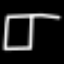
Label: square